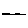
Label: line